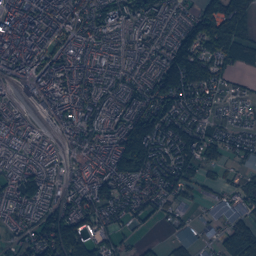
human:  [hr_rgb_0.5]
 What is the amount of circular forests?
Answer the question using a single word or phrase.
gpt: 1

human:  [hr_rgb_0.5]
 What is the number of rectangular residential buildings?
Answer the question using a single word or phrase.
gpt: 6068

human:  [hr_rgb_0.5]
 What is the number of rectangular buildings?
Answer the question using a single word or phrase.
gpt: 6195

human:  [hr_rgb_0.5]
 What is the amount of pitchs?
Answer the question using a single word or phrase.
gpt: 37

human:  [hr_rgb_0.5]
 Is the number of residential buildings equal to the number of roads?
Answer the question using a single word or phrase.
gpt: no

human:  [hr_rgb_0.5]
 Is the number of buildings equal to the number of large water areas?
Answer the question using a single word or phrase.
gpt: no

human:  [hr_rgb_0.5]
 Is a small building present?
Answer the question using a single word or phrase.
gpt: yes

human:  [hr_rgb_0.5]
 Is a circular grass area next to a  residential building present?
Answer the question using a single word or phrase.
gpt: yes

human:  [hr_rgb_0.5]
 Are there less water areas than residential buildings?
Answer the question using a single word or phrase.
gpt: yes

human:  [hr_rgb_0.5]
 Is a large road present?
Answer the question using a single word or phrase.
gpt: no

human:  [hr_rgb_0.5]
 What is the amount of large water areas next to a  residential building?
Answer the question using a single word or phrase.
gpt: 2

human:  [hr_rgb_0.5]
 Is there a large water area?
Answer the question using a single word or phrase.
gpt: yes

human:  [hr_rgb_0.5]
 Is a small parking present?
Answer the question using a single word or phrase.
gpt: yes

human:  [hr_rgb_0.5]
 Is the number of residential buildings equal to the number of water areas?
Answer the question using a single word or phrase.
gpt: no

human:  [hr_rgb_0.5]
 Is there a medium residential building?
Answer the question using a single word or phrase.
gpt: yes

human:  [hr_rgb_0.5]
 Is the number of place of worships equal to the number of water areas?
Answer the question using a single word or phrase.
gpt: no

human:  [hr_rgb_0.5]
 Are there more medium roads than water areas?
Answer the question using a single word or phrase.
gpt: no

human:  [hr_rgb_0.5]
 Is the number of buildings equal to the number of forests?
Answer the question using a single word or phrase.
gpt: no

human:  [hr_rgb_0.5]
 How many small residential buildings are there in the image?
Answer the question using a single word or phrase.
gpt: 11286

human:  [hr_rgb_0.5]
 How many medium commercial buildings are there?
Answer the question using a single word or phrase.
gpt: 9

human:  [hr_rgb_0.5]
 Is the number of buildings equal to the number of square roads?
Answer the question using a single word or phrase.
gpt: no

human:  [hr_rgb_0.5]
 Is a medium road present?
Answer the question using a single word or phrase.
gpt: no

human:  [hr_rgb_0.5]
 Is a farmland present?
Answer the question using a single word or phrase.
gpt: yes

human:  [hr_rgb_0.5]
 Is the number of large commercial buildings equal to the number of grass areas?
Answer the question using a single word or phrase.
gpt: no

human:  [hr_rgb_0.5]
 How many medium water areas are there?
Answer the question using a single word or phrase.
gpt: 21

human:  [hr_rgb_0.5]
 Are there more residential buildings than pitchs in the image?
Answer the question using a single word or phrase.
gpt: yes

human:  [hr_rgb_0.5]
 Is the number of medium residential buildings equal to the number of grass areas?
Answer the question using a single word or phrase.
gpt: no

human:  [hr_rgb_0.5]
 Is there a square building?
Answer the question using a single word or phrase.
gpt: yes

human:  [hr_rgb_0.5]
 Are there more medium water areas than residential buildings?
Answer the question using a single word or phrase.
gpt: no

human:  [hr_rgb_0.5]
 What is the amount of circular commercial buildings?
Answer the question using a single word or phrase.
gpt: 0

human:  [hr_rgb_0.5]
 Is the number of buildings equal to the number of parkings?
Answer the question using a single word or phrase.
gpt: no

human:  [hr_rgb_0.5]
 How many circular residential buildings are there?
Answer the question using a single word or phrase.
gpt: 5

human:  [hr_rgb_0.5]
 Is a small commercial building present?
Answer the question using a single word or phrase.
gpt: yes

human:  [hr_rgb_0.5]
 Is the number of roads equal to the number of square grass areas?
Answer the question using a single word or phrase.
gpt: no

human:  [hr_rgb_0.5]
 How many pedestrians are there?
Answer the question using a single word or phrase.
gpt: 19

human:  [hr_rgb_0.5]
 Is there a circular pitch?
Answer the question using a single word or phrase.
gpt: no